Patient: sex M, age 60
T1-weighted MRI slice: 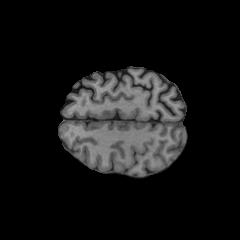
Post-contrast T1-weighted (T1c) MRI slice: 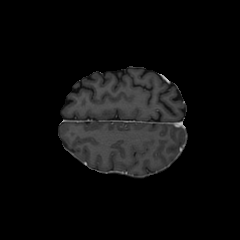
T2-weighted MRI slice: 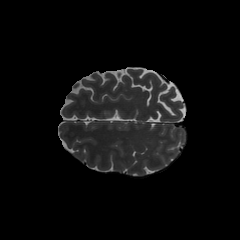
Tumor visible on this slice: no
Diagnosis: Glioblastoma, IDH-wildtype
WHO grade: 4